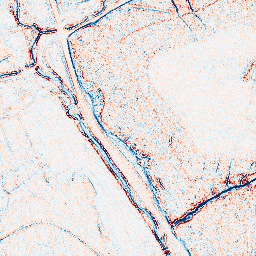
Category: edge_preserving
Decomposition family: bilateral
Decomposition parameters: d: 5
sigma_color: 150
sigma_space: 75
Upsampling method: fft_zeropad
Upsampling parameters: scale: 2
Upsampling scale: 2